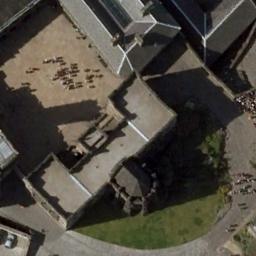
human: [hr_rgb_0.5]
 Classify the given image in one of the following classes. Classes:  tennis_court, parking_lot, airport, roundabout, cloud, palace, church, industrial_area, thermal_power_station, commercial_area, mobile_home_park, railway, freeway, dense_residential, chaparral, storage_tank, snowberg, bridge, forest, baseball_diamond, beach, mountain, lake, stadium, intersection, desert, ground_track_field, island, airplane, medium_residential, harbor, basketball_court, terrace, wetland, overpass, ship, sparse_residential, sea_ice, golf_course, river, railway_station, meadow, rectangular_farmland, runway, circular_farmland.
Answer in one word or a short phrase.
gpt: palace